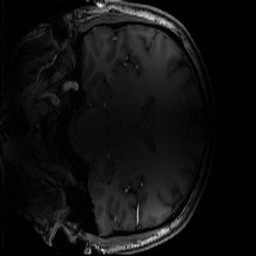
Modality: T1w
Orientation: coronal
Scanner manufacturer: siemens
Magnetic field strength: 6.98 T
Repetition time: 3.1 s
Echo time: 0.00345 s